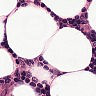
Metastatic tissue present: no